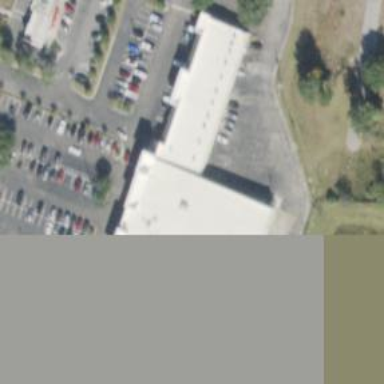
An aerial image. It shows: Supermarket.